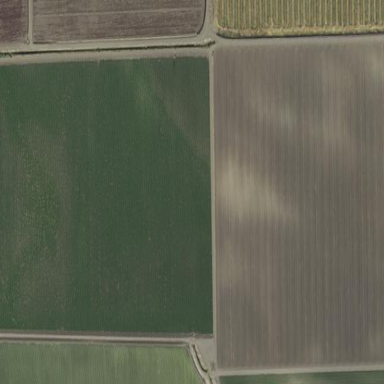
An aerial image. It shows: Farmland with fields for crop cultivation.